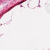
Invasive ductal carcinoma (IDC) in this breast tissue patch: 0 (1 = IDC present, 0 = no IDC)